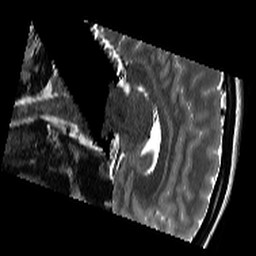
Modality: T2w
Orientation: sagittal